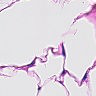
Metastatic tissue present: no